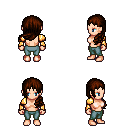
a pixel art fantasy rpg character, female body template, human, light skin, gold arm armor, teal pants, brown left-swept hairstyle, four views (front, back, left, right), 2x2 character sprite sheet, small pixel art, hard edges, no anti-aliasing